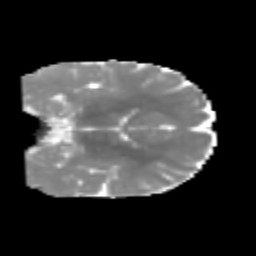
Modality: MD
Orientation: coronal
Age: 5
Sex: male
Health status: healthy